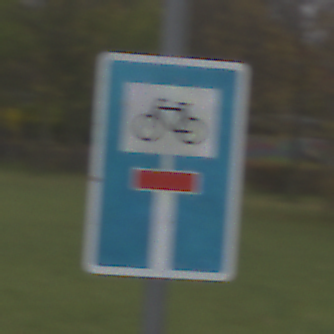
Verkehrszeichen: SackgasseRadverkehrDurchlaessig
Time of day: Midday
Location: Outdoor (Suburban)
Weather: Overcast
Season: NotSpecified
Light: Natural